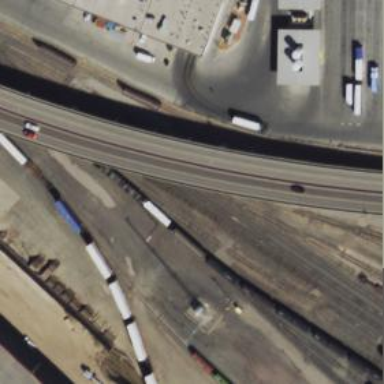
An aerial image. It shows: Abandoned railway yard.